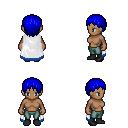
a pixel art fantasy rpg character, female body template, human, dark skin, white trimmed cape, teal pants, blue plain hairstyle, black shoes, four views (front, back, left, right), 2x2 character sprite sheet, small pixel art, hard edges, no anti-aliasing